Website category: sports
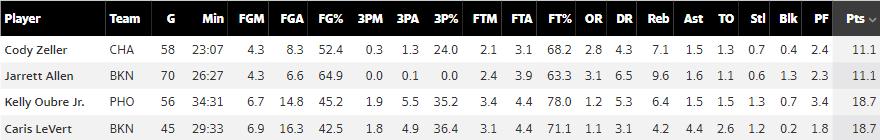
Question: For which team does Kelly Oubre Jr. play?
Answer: PHO

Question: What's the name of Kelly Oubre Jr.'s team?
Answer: PHO

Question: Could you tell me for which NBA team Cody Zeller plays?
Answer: CHA

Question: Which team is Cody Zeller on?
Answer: CHA

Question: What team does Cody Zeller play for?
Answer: CHA

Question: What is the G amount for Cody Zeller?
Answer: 58

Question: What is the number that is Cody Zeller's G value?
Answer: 58

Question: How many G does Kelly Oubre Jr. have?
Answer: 56

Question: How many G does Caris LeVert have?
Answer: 45

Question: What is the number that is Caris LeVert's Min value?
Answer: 29:33

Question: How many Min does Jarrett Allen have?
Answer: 26:27

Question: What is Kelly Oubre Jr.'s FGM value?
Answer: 6.7

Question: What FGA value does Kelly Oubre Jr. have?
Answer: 14.8

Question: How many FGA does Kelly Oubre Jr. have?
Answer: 14.8

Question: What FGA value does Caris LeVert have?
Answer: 16.3

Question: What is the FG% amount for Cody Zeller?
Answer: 52.4

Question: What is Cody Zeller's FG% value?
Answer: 52.4

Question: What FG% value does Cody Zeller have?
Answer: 52.4

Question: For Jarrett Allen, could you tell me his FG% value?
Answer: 64.9

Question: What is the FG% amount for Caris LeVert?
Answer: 42.5

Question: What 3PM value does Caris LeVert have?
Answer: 1.8

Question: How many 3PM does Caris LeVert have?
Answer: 1.8

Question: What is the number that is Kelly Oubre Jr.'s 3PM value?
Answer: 1.9

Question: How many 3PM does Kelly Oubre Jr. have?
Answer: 1.9

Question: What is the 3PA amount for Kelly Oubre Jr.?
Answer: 5.5

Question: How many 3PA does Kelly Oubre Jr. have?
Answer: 5.5

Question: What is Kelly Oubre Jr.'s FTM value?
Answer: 3.4

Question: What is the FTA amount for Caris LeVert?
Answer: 4.4

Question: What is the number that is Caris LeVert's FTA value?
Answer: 4.4

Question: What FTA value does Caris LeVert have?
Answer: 4.4

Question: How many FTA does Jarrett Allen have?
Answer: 3.9

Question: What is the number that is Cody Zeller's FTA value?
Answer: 3.1

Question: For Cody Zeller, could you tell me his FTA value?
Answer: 3.1

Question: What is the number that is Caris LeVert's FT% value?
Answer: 71.1

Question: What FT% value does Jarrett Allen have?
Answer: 63.3

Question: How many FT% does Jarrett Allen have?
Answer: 63.3

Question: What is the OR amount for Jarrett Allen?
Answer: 3.1

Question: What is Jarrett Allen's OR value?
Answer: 3.1

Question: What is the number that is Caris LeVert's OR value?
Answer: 1.1

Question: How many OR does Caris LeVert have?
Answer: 1.1

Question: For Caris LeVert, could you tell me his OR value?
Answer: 1.1

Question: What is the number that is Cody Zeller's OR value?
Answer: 2.8

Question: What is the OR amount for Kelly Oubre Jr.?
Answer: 1.2

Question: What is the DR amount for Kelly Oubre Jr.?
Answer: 5.3

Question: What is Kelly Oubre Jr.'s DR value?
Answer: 5.3

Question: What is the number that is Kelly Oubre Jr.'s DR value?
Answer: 5.3

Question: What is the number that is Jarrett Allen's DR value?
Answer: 6.5

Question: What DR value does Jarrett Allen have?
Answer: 6.5

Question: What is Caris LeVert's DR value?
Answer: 3.1

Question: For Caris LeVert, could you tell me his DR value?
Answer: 3.1

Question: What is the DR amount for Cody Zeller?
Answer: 4.3

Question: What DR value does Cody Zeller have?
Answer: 4.3

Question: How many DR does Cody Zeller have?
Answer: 4.3

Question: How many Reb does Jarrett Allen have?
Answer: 9.6

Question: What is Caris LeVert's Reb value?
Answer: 4.2

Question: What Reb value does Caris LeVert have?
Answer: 4.2

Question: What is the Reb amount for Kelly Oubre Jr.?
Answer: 6.4

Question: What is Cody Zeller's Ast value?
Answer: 1.5

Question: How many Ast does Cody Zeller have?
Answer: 1.5

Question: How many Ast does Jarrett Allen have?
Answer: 1.6

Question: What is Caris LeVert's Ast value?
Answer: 4.4

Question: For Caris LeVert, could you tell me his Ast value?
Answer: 4.4

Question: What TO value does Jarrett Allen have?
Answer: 1.1

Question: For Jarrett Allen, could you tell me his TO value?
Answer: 1.1